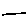
Label: line